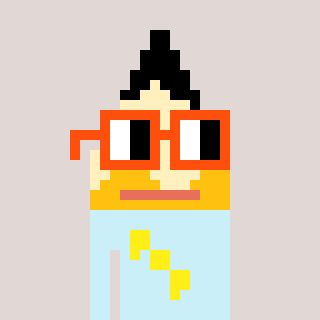
a pixel art character with square orange glasses, a pencil-shaped head and a cold-colored body on a warm background